Field crop: maize
Growth stage: 2
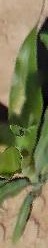
Species: maize